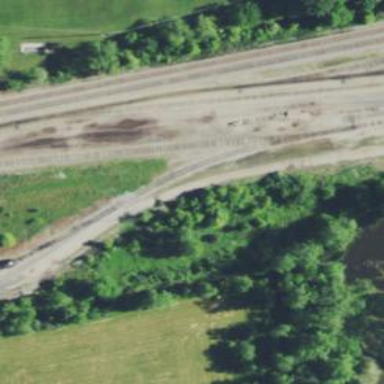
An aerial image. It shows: Railway yard.